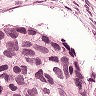
Metastatic tissue present: yes